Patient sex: F
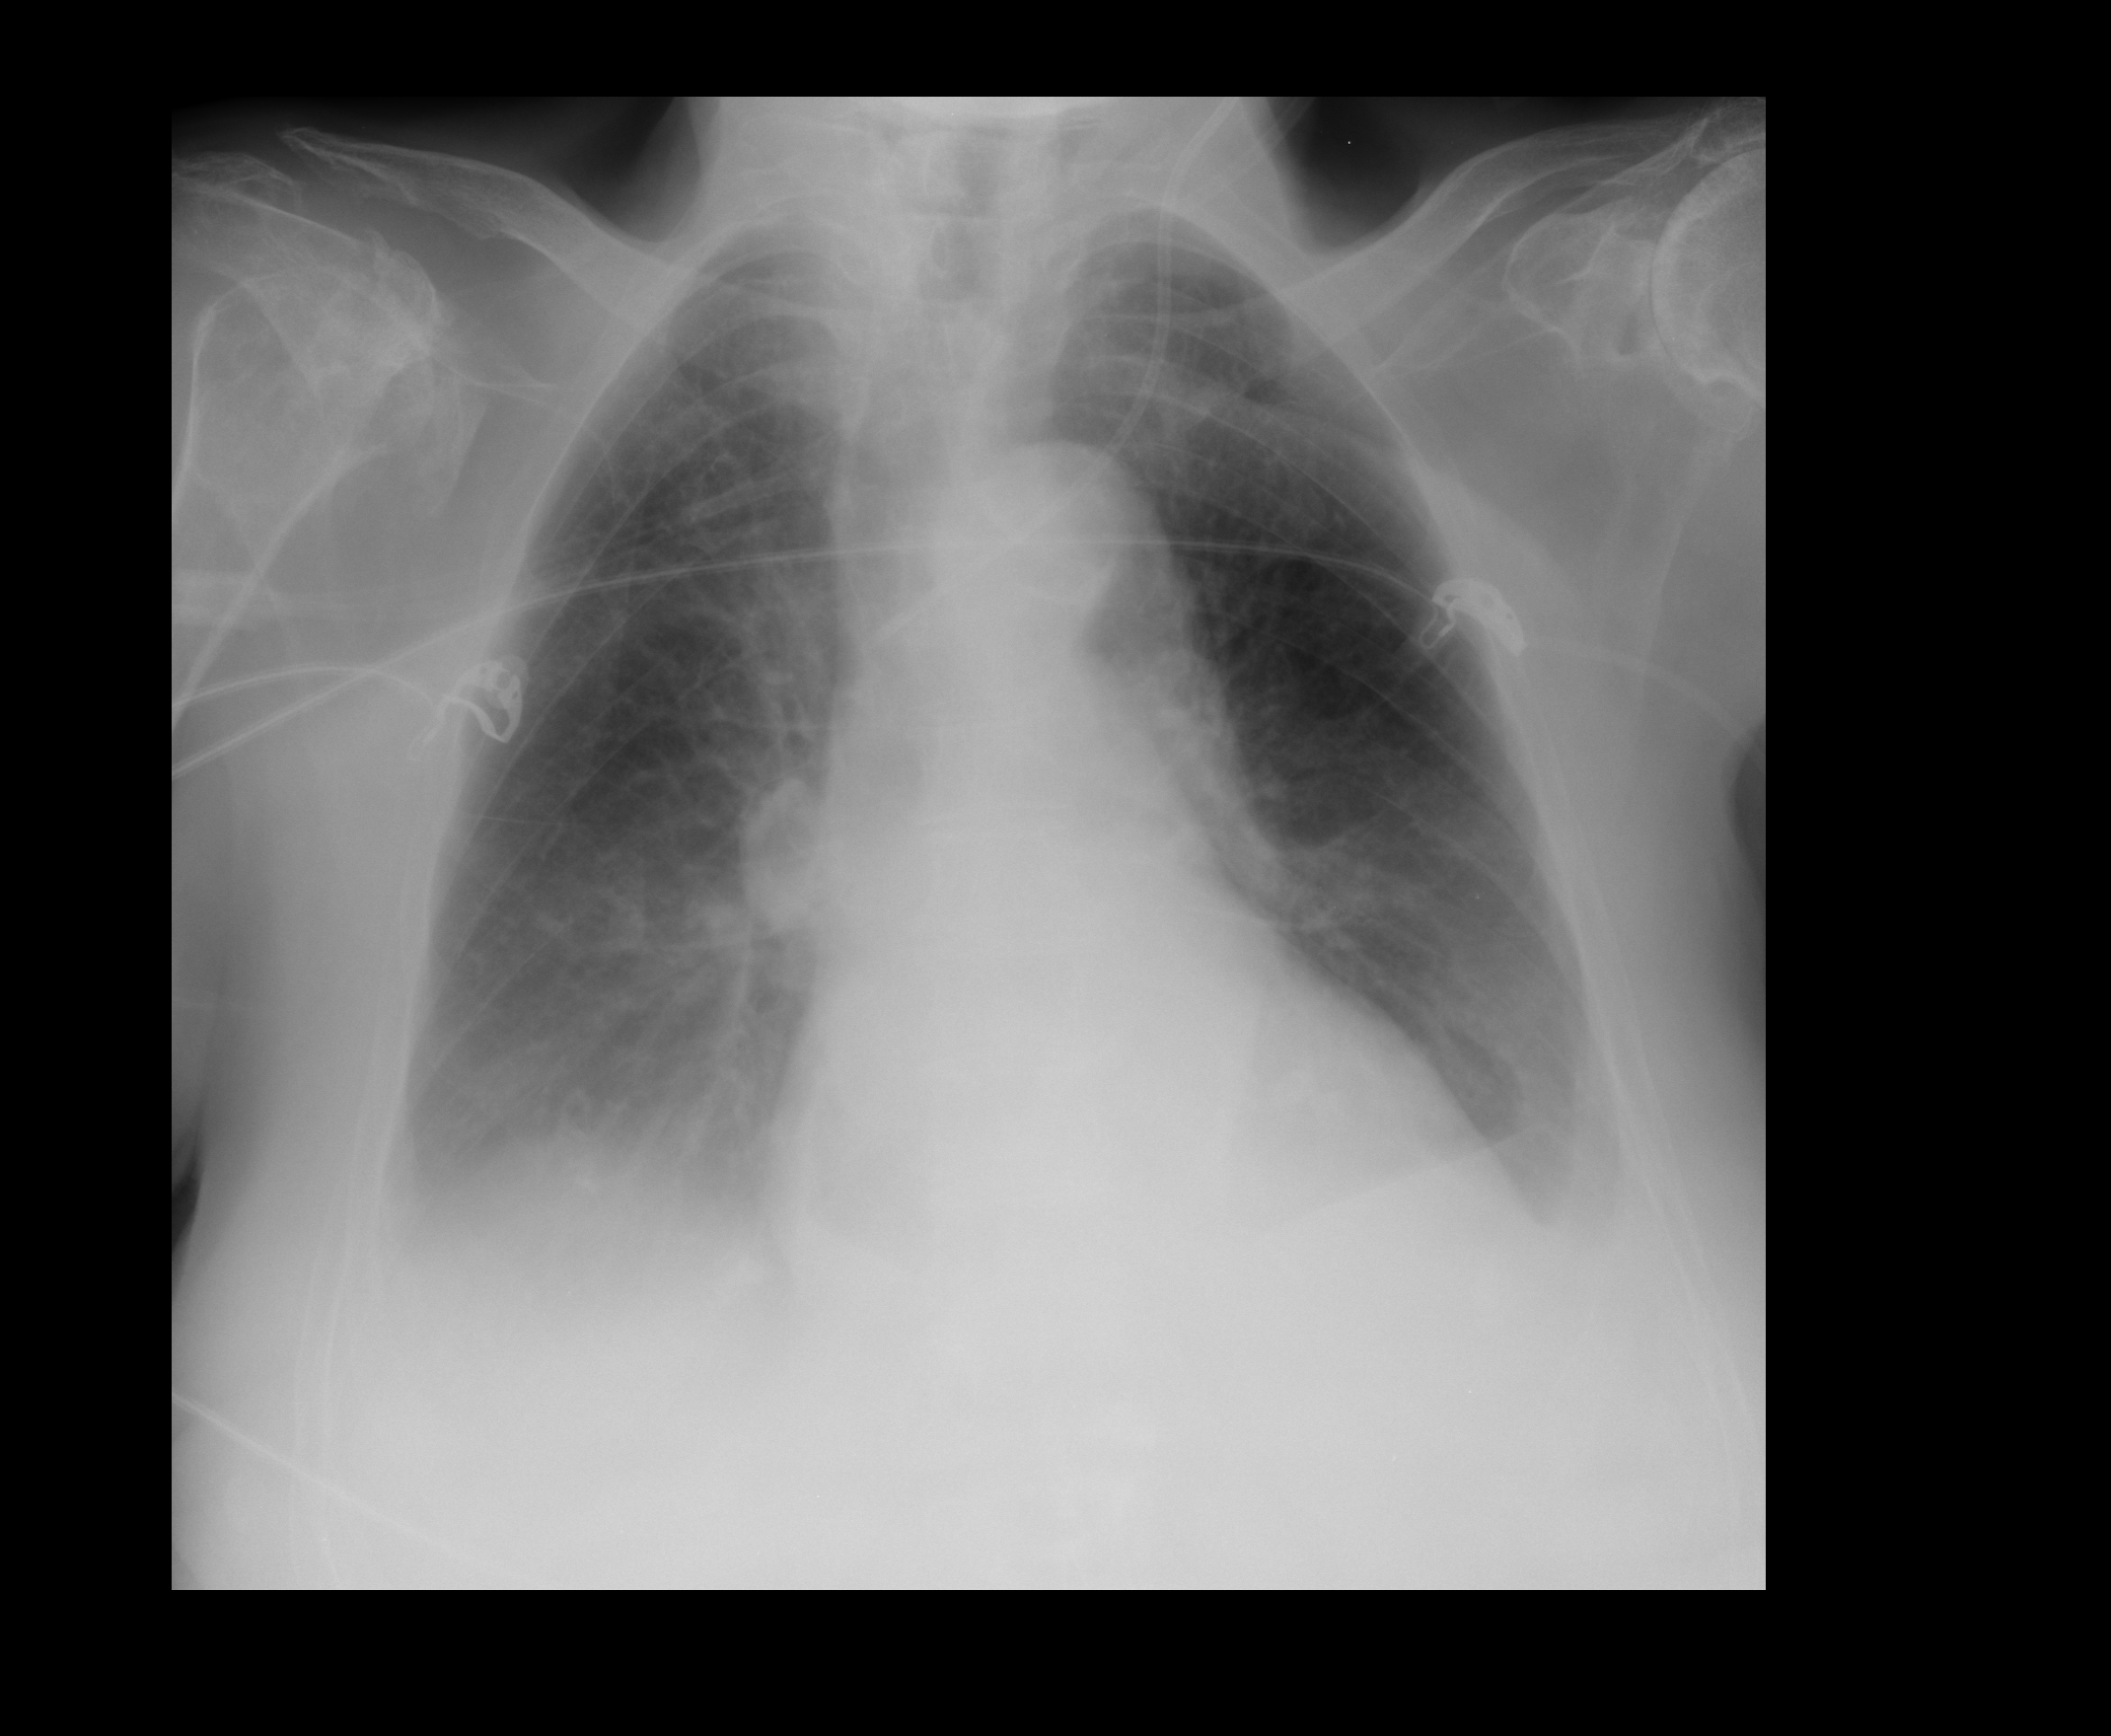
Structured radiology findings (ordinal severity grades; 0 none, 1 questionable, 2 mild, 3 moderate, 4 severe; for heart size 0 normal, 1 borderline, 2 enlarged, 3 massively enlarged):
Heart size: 0
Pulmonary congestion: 0
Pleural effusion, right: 2
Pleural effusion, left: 2
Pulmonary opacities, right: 0
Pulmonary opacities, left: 0
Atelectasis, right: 2
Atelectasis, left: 2